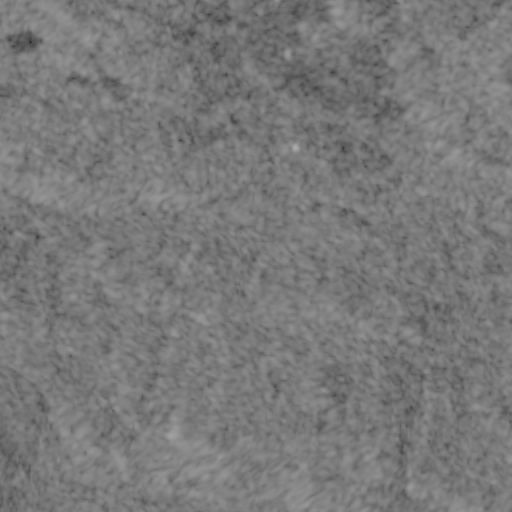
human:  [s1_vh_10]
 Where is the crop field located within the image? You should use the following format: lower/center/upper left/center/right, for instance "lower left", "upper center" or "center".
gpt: The crop field is located in the upper right of the image.
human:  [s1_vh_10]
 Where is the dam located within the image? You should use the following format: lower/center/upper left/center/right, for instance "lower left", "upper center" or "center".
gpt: The dam is located in the upper left of the image.
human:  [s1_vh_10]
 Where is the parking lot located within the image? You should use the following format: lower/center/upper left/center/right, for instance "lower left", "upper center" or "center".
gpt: The parking lot is located in the upper center of the image.
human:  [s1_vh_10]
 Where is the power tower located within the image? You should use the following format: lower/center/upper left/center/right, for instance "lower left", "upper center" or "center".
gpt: The power tower is located in the upper of the image.
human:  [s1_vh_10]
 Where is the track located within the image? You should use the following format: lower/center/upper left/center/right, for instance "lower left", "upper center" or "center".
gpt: There is no track in the image.

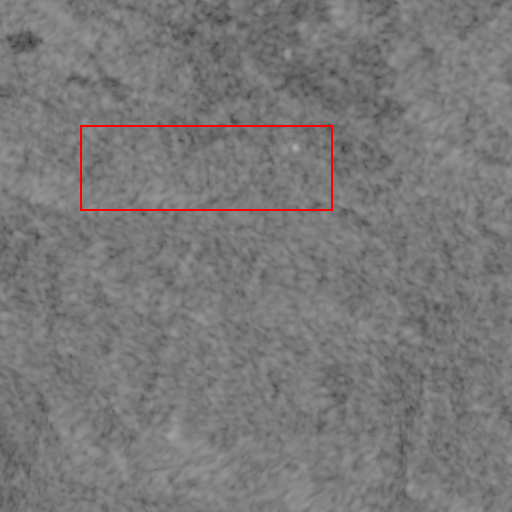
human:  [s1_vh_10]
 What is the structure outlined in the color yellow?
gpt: There is no yellow outline.
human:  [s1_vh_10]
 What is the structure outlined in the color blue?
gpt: There is no structure outlined in blue.